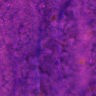
Metastatic tissue present: no